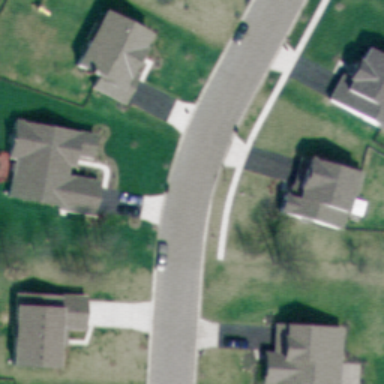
It is a medium residential area .